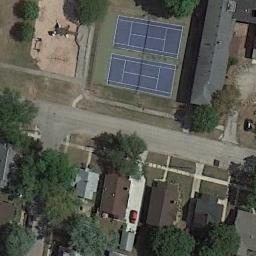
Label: tennis_court